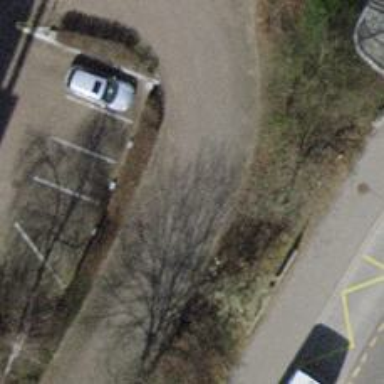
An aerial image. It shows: Parking aisle with paving stones.